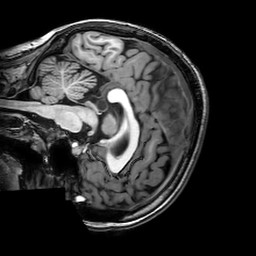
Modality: T1w
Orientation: sagittal
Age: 24
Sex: female
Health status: healthy
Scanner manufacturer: philips
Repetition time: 0.008198 s
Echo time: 0.00377 s